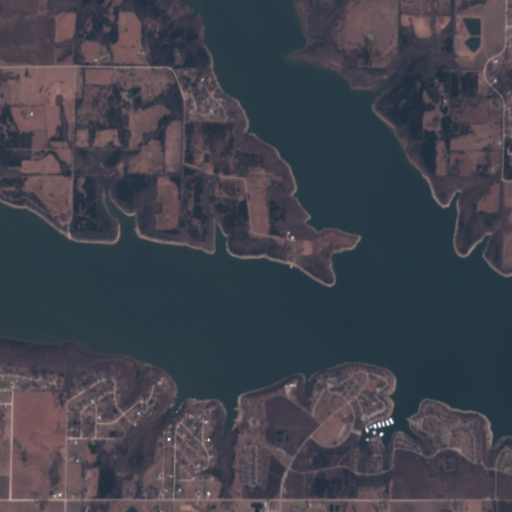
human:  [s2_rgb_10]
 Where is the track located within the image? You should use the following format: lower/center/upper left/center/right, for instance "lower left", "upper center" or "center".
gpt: There is no track in the image.